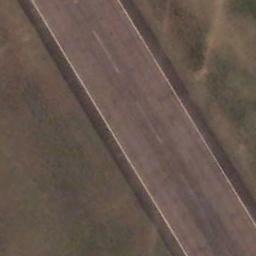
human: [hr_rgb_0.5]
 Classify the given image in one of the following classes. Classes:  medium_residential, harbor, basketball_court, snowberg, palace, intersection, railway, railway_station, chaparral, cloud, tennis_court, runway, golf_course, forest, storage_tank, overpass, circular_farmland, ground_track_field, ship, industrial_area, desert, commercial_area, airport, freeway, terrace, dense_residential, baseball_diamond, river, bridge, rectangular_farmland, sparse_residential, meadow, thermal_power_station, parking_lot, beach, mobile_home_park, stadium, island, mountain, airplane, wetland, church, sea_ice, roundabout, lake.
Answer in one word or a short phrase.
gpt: runway